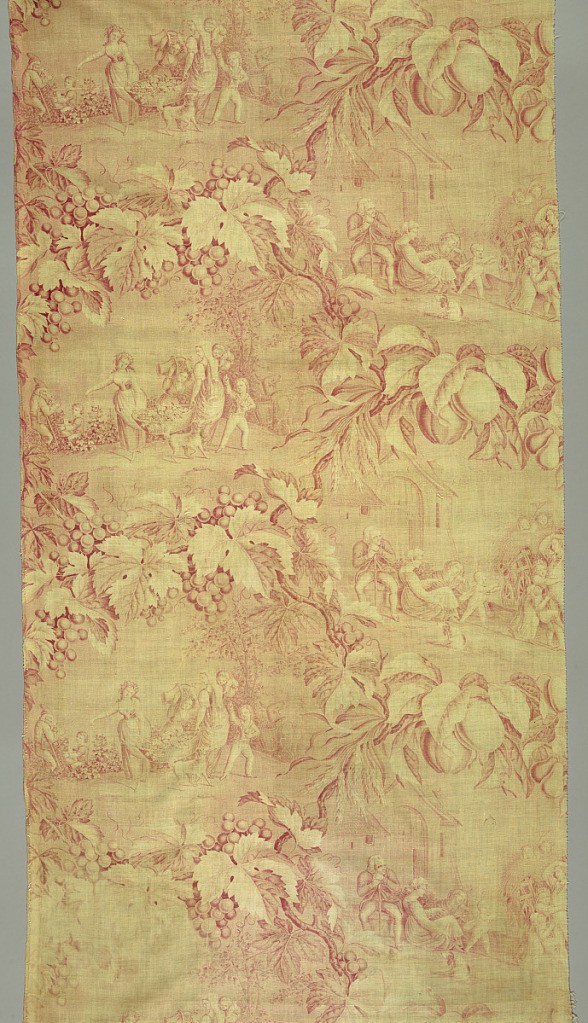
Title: Textile
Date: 1790–1810
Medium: cotton Technique: printed by engraved copper plate on plain weave
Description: Copperplate printed in red, very faded, two scenes of village life: gathering grapes and bringing in hay and gourd harvest. Scenes separated by huge swags of naturalistic fruit, leaves and grapes.